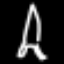
Label: The Eiffel Tower